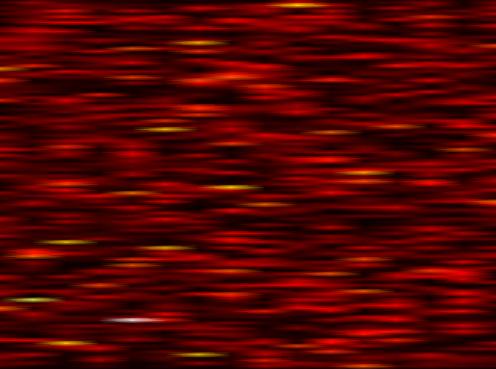
Label: WOLA